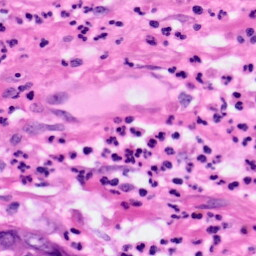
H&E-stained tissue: Pancreatic